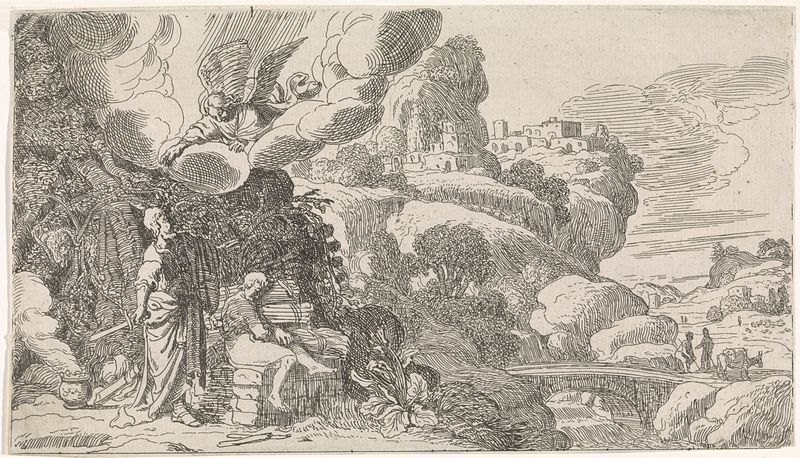
Titel: Offer van Isaak
Künstler: Nicolaes Moeyaert
Standort: Amsterdam
Institution: Rijksmuseum
Schlagwörter: berg, feuer, flügel, gott, himmel, schlaf, wasser, weiß, wolken, bäume, landschaft, menschen, sitzen, grau, holz, schwarz, skizze, zeichnung, gebäude, wolke, leute, bibel, messer, schale, sockel, stehen, steine, tod, felder, häuser, weite, brücke, büsche, rauch, esel, engel, aussicht, enge, ort, fels, gelände, grafik, farblos, gefäß, traum, druck, schraffur, schwert, stift, altar, isaak, opfer, schwar, sohn, überhang, rettung, verkündigung, widder, abraham, jakob, flüge, prüfung, opfer abrahams